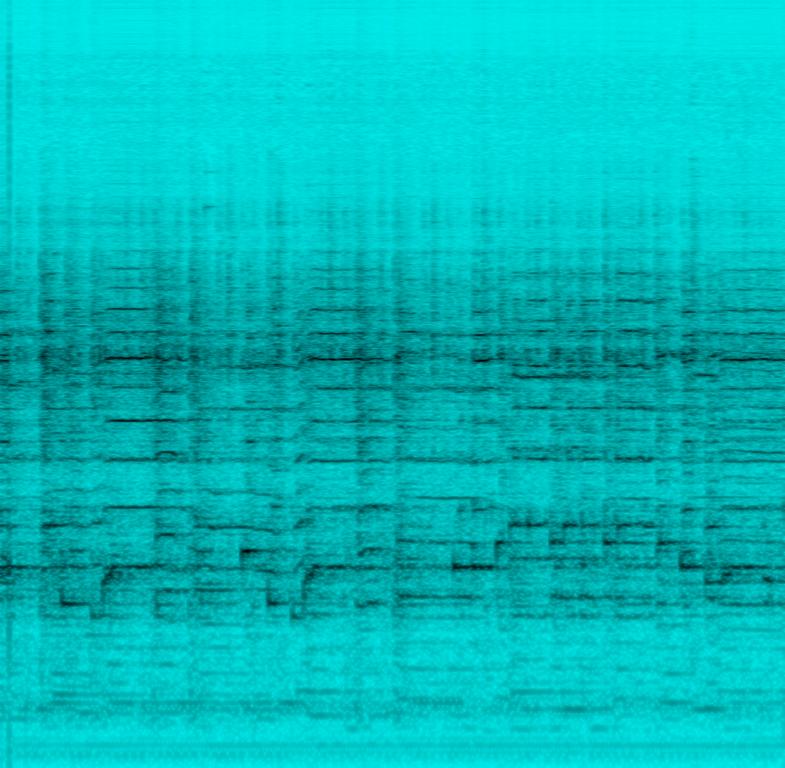
The low quality recording features a jazz song playing on a speaker and it consists of groovy hi hats, brass melody, bells melody, punchy snare and smooth trombone. The recording is noisy and it sounds thin and like it is played in a lobby.